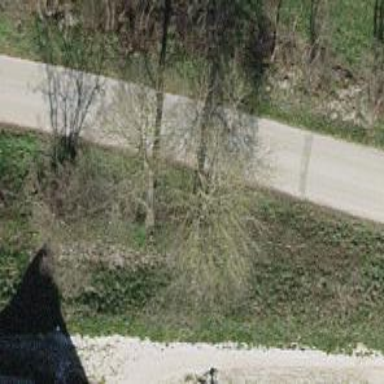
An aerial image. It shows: Well-maintained track road of grade 1.